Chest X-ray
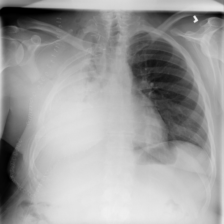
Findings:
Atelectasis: negative
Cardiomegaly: negative
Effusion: negative
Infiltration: negative
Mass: negative
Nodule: negative
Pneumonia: negative
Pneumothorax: negative
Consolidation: negative
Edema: negative
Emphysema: negative
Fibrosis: negative
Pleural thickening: negative
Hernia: negative